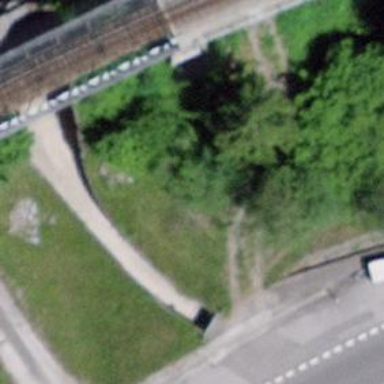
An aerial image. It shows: Unpaved path.